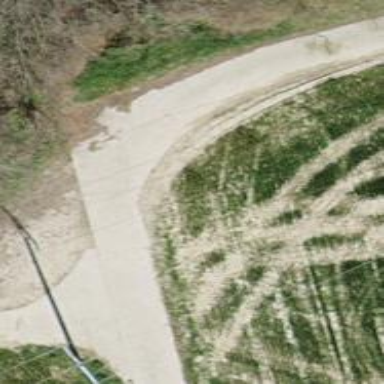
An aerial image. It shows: Concrete track with grade 1 quality.